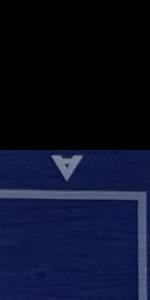
Label: Empty